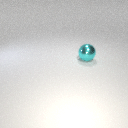
large cyan metal sphere